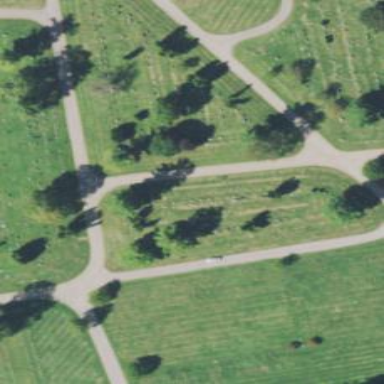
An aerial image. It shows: Cemetery.